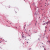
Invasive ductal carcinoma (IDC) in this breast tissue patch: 0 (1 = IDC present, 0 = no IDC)